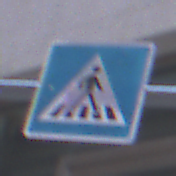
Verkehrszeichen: FussgaengerueberwegLinks
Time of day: MorningAfternoon
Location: Outdoor (Urban)
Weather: PartlyCloudy
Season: NotSpecified
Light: Natural